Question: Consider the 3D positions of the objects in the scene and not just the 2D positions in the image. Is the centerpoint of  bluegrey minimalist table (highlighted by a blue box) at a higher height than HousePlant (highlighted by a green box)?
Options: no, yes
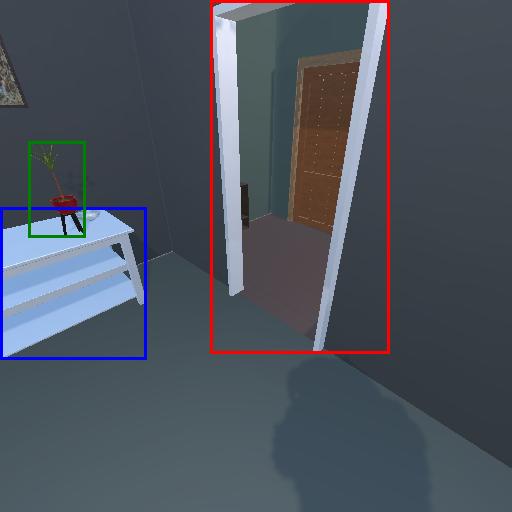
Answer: no